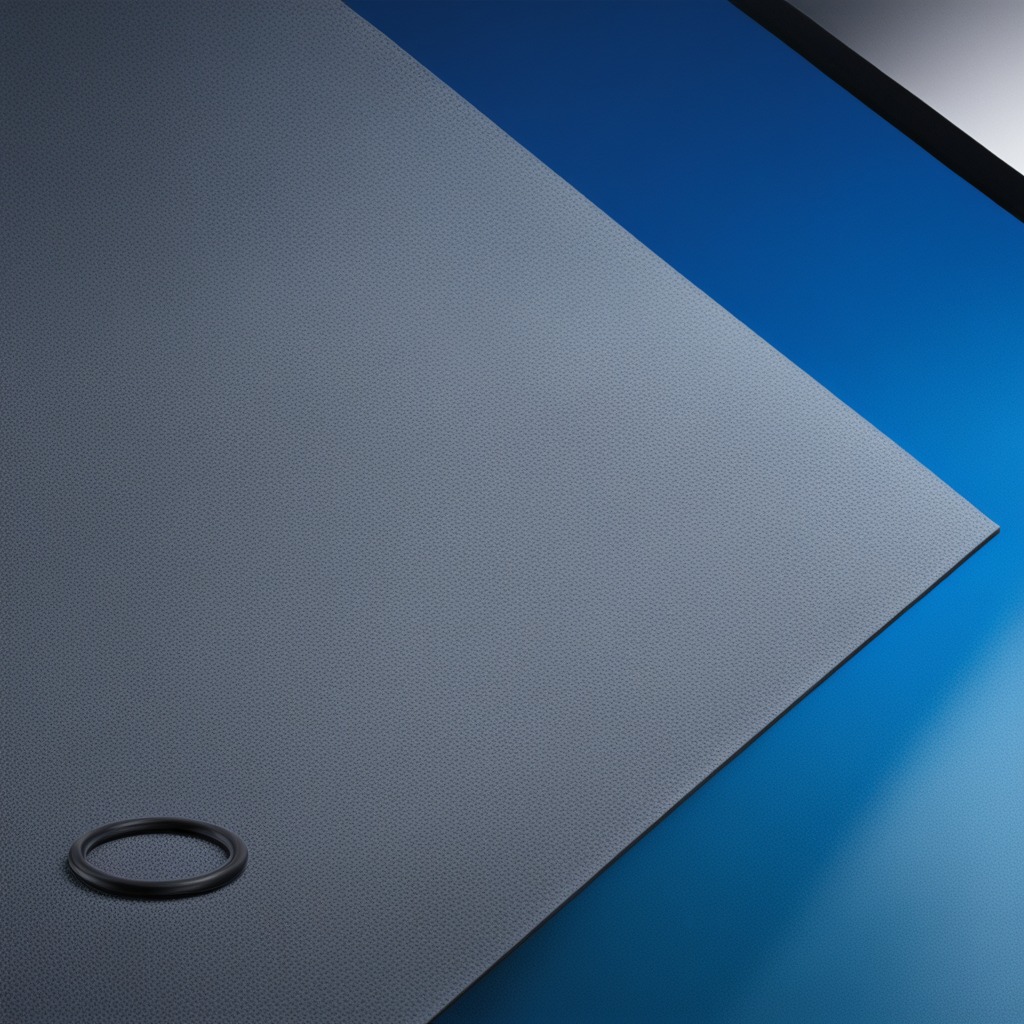
A rubber O-ring lying on a clean granite tabletop covered with a blue rubber mat inside a workshop under bright overhead lighting crisp shadows high clarity worn but beneath the mat